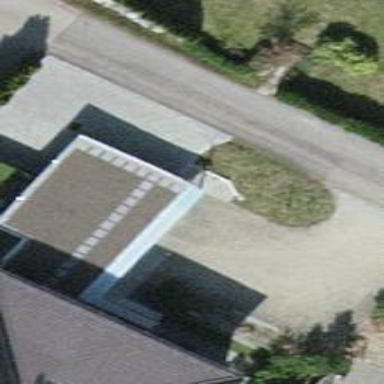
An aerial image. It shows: View of roof of building.